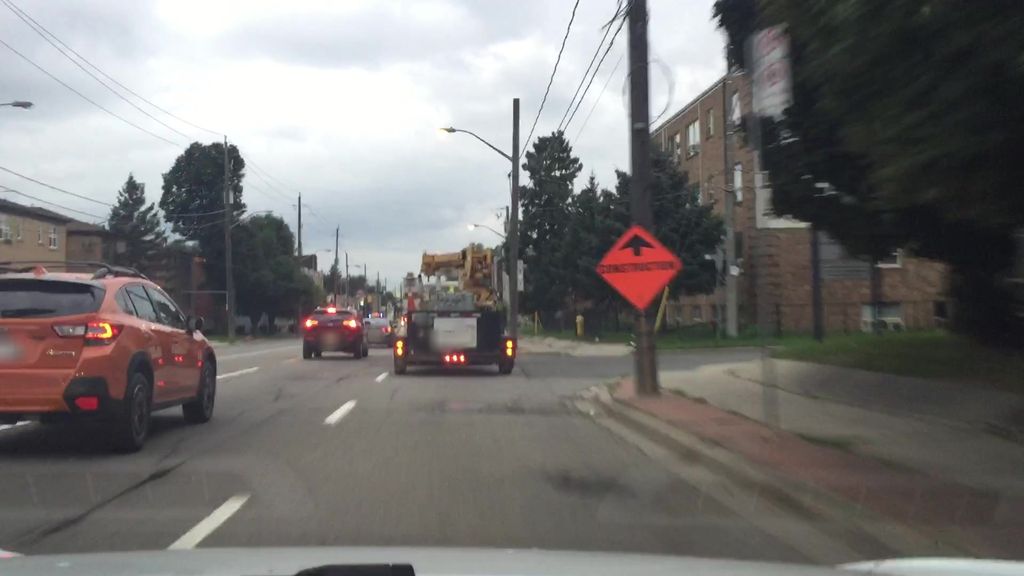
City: toronto